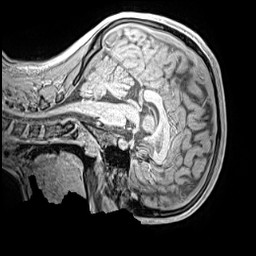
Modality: MP2RAGE
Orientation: sagittal
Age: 13
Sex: female
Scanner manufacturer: siemens
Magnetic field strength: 3 T
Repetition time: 4 s
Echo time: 0.00299 s